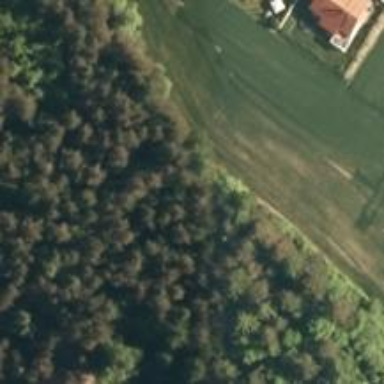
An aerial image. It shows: Needle-leaved woodland.